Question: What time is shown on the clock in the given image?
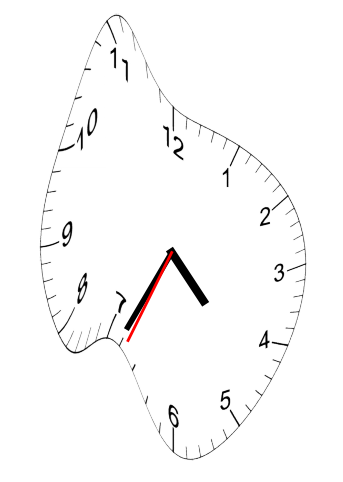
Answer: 04:34:34